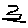
Label: zigzag